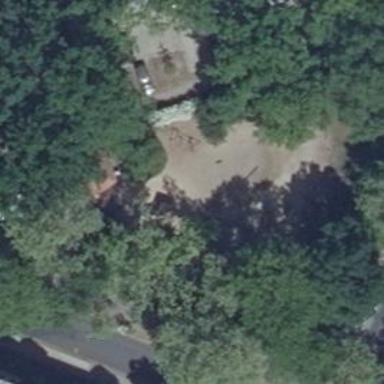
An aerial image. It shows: Playground area for leisure activities on the land.